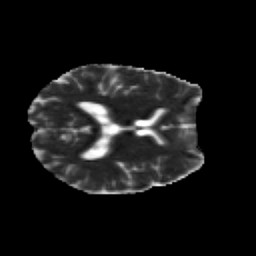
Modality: MD
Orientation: axial
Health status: healthy
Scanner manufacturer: siemens
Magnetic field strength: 3 T
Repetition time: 12 s
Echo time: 0.092 s